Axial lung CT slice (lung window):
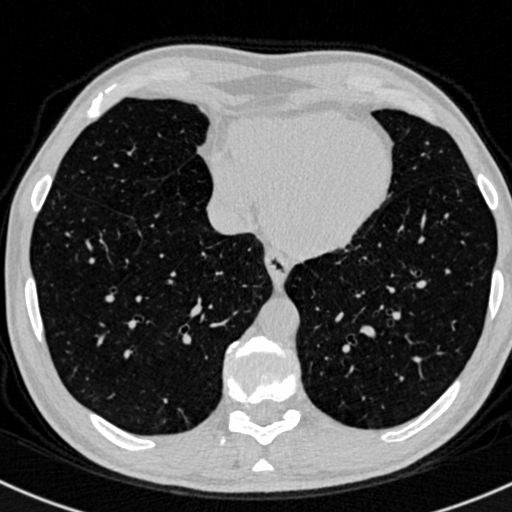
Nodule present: no